Question: I am creating a figure using ggplot and would like to use arrows to indicate where my error bars go beyond the defined axis. For example, I would like to end up with a figure that looks like:

I want R to determine which lower bounds are outside the defined chart range and to add a nice looking arrow (instead of my ugly paint added arrows).
I know there has to be a way to do this. Any ideas? Here is my code to make the above graph without the arrows added by-hand:
'''
#generate data
myData<-data.frame(ALPHA=round(runif(60,.5,.8),2),
error=round(runif(60,.05,.15),2),
formN=rep(1:5,12),
Cat=c(rep("ELL",30),rep("SWD",30)),
grade=rep(c(rep(3,5),rep(4,5),rep(5,5),rep(6,5),rep(7,5),rep(8,5)),2)
)
myData$LCL<-myData$ALPHA-myData$error
myData$UCL<-myData$ALPHA+myData$error
#set error outside of range for example
myData[myData$Cat=="ELL" & formN==1,"LCL"]<-0
library(ggplot2)
ggplot(myData, aes(x=formN, y=ALPHA, colour=Cat)) +
geom_errorbar(aes(ymin=LCL, ymax=UCL), width=.4, position=position_dodge(.5)) +
geom_point(position=position_dodge(.5), size=2) +
labs(x="Form", y="Alpha", title="TITLE") +
geom_line(position=position_dodge(.5), size=.3) +
coord_cartesian(ylim=c(.3, 1)) +
facet_wrap(~grade, ncol=3)
'''
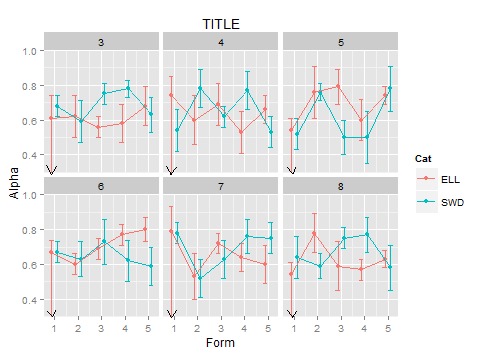
Answer: What about this: first create a column to check if the values go beyond your range and if this is the case determine the length from the y-point to the border of the plot.
'''
library(dplyr)
myData_m <- myData %>% mutate(LCL_l = ifelse(LCL < .3, ALPHA - .3, NA), UCL_l = ifelse(UCL > 1, 1 - ALPHA, NA))
'''
In the second step use this variable to add arrows with 'segment'. If there are also values going through the upper limit you can additionally use the other variable 'ULC_l' to add further arrows.
'''
ggplot(myData_m, aes(x=formN, y=ALPHA, colour=Cat)) +
geom_errorbar(aes(ymin=LCL, ymax=UCL), width=.4, position=position_dodge(.5)) +
geom_point(position=position_dodge(.5), size=2) +
labs(x="Form", y="Alpha", title="TITLE") +
geom_line(position=position_dodge(.5), size=.3) +
coord_cartesian(ylim=c(.3, 1)) +
facet_wrap(~grade, ncol=3) +
geom_segment(aes(x = formN - .12, xend = formN - .12, y = ALPHA, yend = ALPHA - LCL_l), arrow = arrow(length = unit(myData_m$LCL_l, "cm")))
'''

P.S.: the '-.12' is used to get rid of the dodging effect to the arrows.